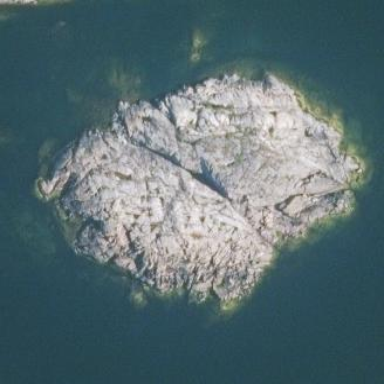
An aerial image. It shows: Islet along the natural coastline.